Question: Consider the following form:

I want textbox1 or textbox2 to be focused when i click on "1" or "2" in the listview.
I wrote the following code:
'''
private void listView1_ItemSelectionChanged(object sender, ListViewItemSelectionChangedEventArgs e)
{
if (e.IsSelected)
{
if (e.Item.Text == "1")
textBox1.Focus();
else
textBox2.Focus();
}
}
'''
But it doesn't work. (Textbox gets focused for a moment, but after that the focus goes back to listview.) I want the focus to be on textbox when I select the relevant item in the listview.
Any suggestions?
Thank you for the help.
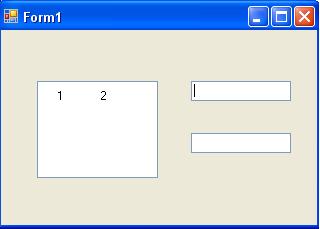
Answer: The focus is being reset to the 'ListView' because of the order the events are being fired.
1. MouseDown - Selects the item in the list view.
2. ItemSelectionChanged - Calls listView1_ItemSelectionChanged.
3. MouseUp - If the cursor is still over listView1 this sets the focus to the list view.
Disabling the control will work, but it adds a 'flicker' when the item is clicked. Otherwise, you can track the selected item on 'MouseDown' and 'MouseUp'/'MoustLeave' and set focus appropriately.
'''
private void listView1_ItemSelectionChanged(object sender, ListViewItemSelectionChangedEventArgs e)
{
if (e.IsSelected)
{
if (e.Item.Text == "1")
textBox1.Focus();
else
textBox2.Focus();
}
listView1.Enabled = false;
}
private void listView1_MouseUp(object sender, MouseEventArgs e)
{
listView1.Enabled = true;
}
private void listView1_MouseLeave(object sender, EventArgs e)
{
listView1.Enabled = true;
}
'''
Side note - do you need to use a 'ListView'? Did a quick test on my end and a 'ListBox' behaves the way you want without any hacks.